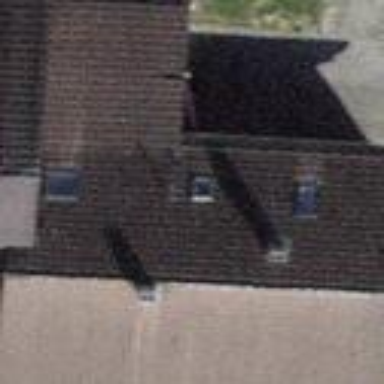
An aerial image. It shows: Building with tile roof.